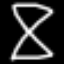
Label: hourglass